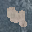
Label: 4